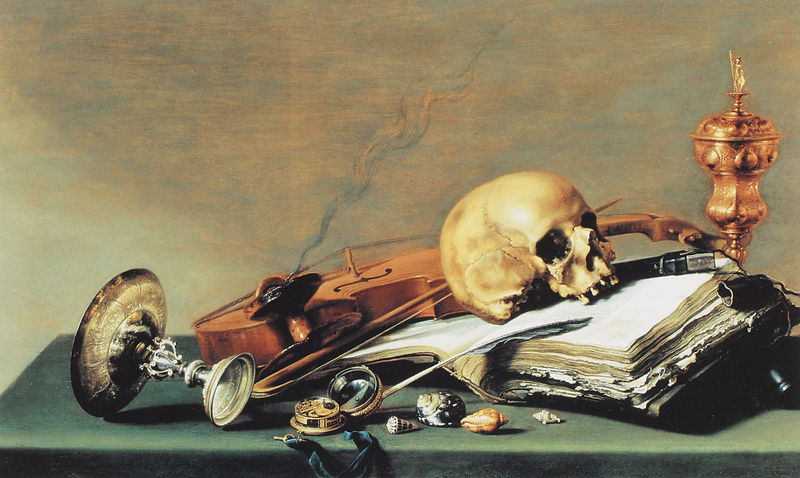
Titel: Offenes Buch, Totenschädel, Violine und Öllampe
Künstler: Pieter Claesz
Institution: Privatsammlung
Schlagwörter: blätter, feder, gemälde, kopf, weiß, grün, braun, schwarz, tisch, zeichnung, tuch, malerei, schädel, silber, tod, tischdecke, rauch, gold, kelch, stilleben, stillleben, bogen, kerze, uhr, knochen, vanitas, memento mori, vergänglichkeit, buch, dose, schwert, augenhöhlen, geige, violine, kerzenständer, kerzenhalter, kerzenleuchter, leben, totenkopf, zähne, ständer, muschel, schlüssel, muscheln, pokal, schnecke, schnecken, tintenfass, totenschädel, gral, schreibfeder, schwrz, racuh, schneckenhäuser, verderb, viaoline, qualn